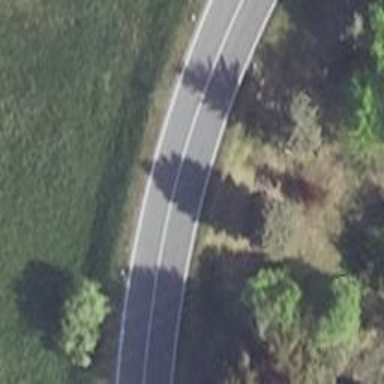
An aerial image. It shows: Tertiary road with asphalt surface.